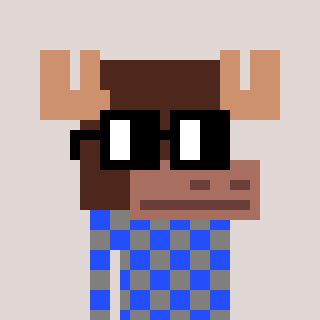
a pixel art character with square black glasses, a moose-shaped head and a bluegrey-colored body on a warm background